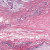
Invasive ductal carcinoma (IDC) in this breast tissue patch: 1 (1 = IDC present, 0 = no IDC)